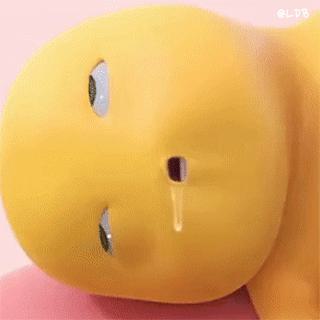
Label: nailong